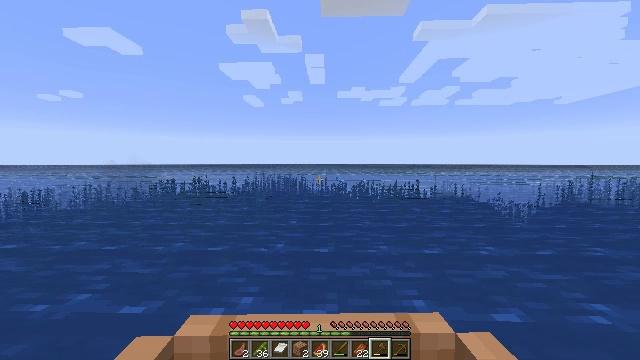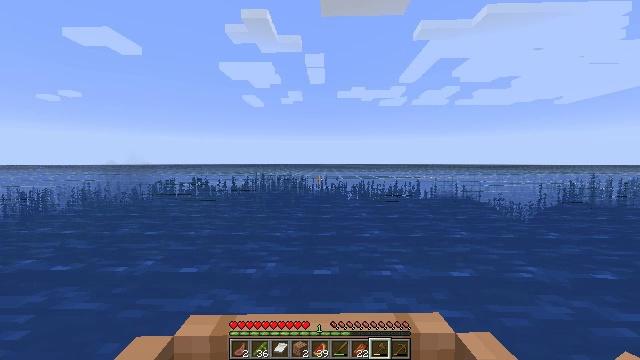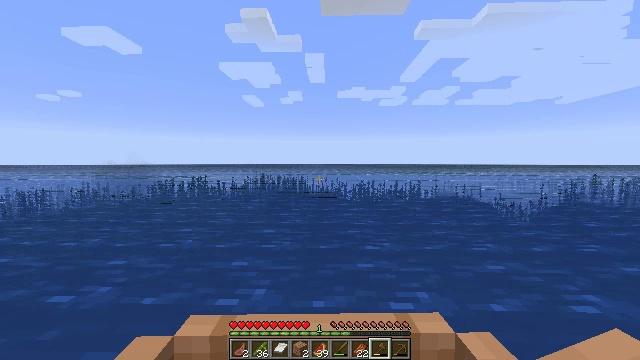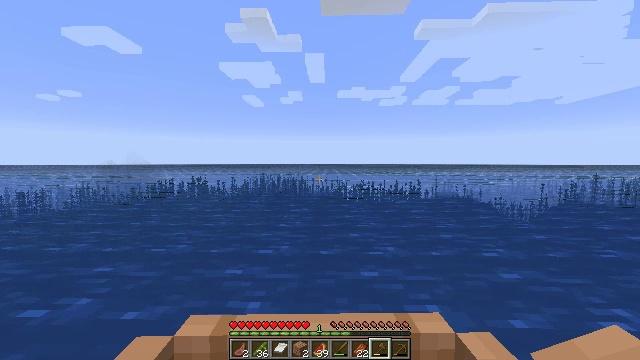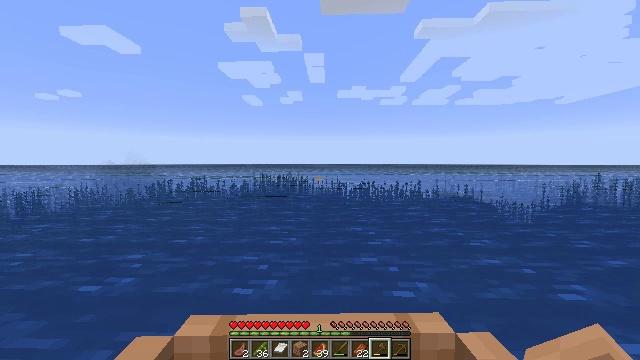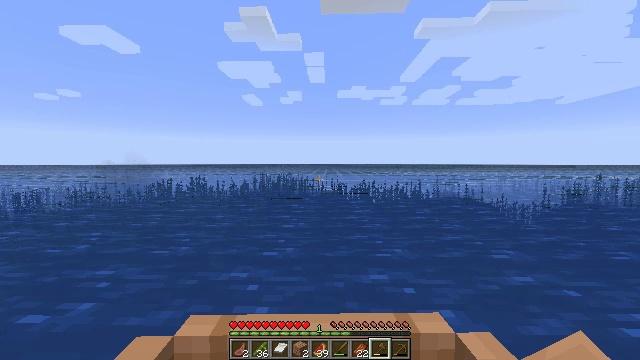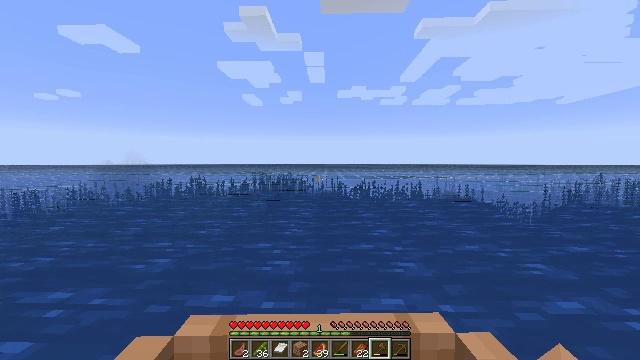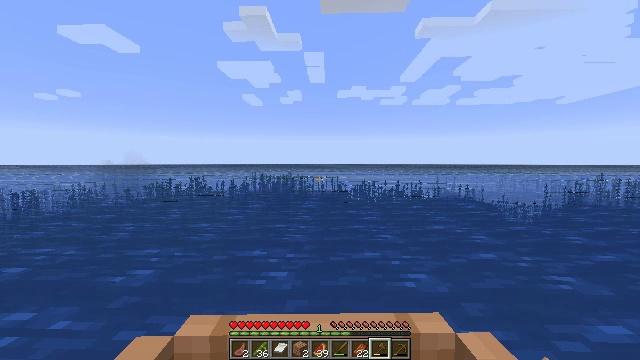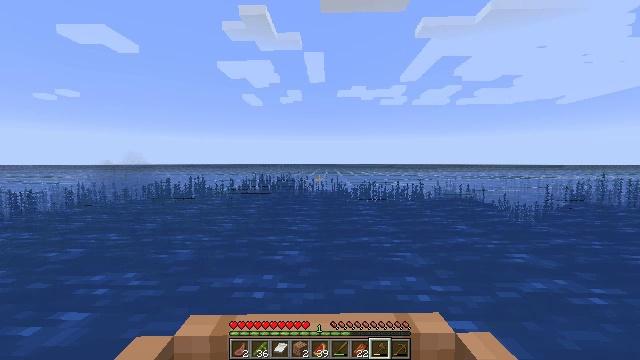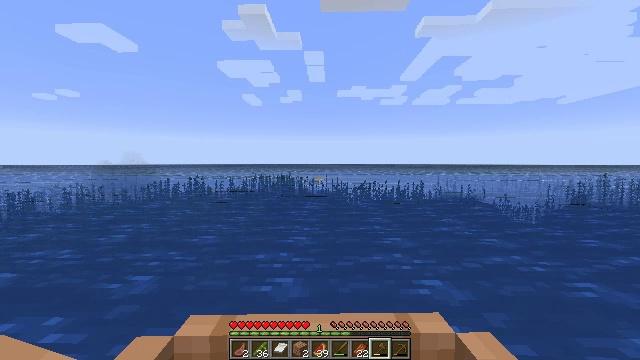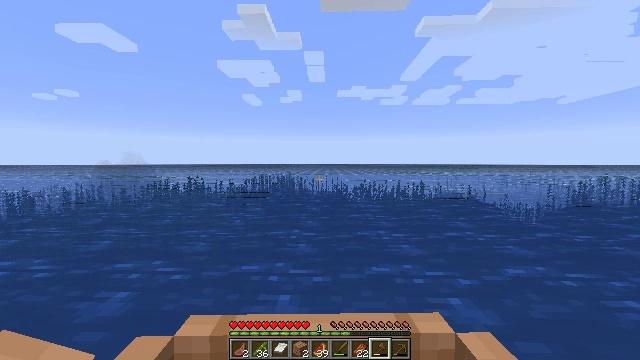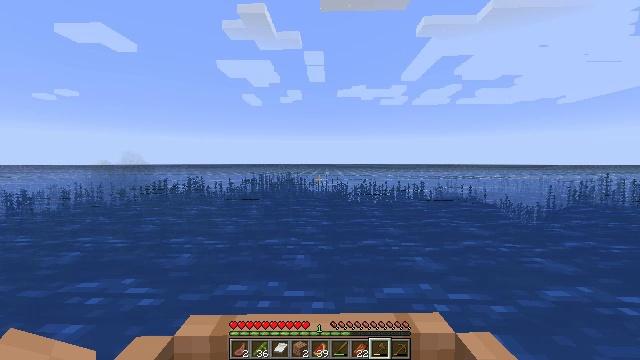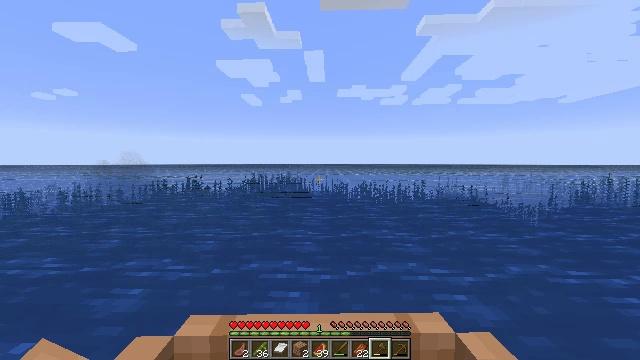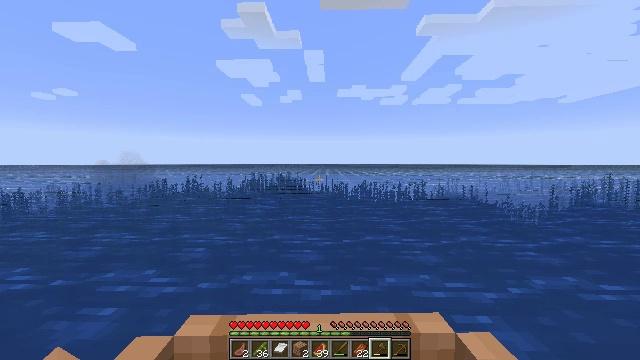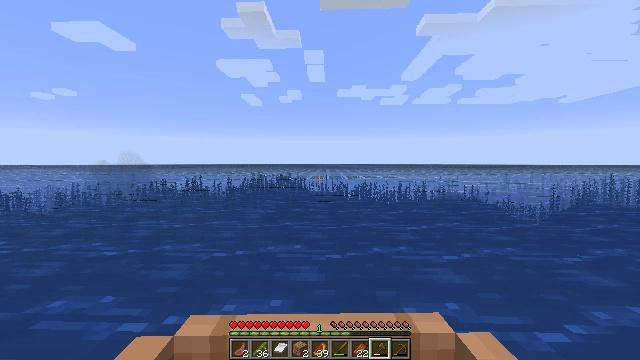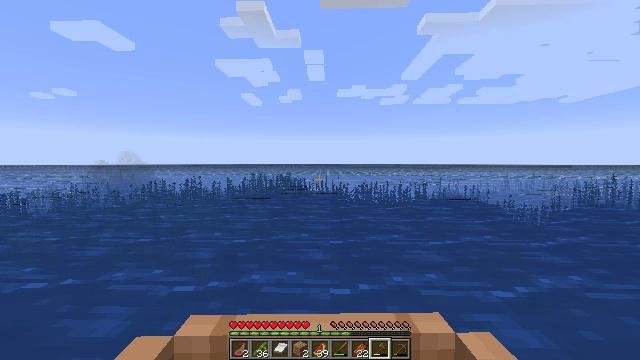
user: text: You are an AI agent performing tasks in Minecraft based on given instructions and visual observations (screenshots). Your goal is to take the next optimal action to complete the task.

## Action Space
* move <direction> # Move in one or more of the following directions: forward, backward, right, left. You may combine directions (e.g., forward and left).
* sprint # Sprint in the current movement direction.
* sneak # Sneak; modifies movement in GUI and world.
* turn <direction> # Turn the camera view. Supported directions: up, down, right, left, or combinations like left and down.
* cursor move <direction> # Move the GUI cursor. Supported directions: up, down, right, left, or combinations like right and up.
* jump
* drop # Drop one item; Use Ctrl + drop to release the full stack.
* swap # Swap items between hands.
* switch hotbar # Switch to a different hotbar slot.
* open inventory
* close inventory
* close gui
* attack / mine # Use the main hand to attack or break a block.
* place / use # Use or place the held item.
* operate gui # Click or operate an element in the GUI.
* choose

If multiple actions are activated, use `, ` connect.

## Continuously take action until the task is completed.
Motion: motion action
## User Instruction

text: Dive and mine the kelp.
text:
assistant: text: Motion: move forward
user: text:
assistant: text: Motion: move forward
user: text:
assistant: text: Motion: move forward
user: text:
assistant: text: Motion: move forward
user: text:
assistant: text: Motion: move forward
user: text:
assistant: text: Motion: move forward
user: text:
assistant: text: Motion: move forward
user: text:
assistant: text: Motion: move forward
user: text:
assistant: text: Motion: move forward
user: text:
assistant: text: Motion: move forward
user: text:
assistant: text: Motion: move forward
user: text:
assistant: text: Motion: move forward
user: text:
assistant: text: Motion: move forward
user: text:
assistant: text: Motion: move forward
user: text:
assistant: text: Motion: move forward
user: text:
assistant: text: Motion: move forward
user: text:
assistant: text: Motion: move forward
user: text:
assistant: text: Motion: move forward
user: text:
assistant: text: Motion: move forward
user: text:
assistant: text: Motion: move forward
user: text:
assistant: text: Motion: move forward
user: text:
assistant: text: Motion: move forward
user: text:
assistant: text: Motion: move forward
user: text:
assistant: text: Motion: move forward
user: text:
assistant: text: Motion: move forward
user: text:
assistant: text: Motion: move forward
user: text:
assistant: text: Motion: move forward
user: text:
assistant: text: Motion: move forward
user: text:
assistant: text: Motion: move forward
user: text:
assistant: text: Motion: move forward